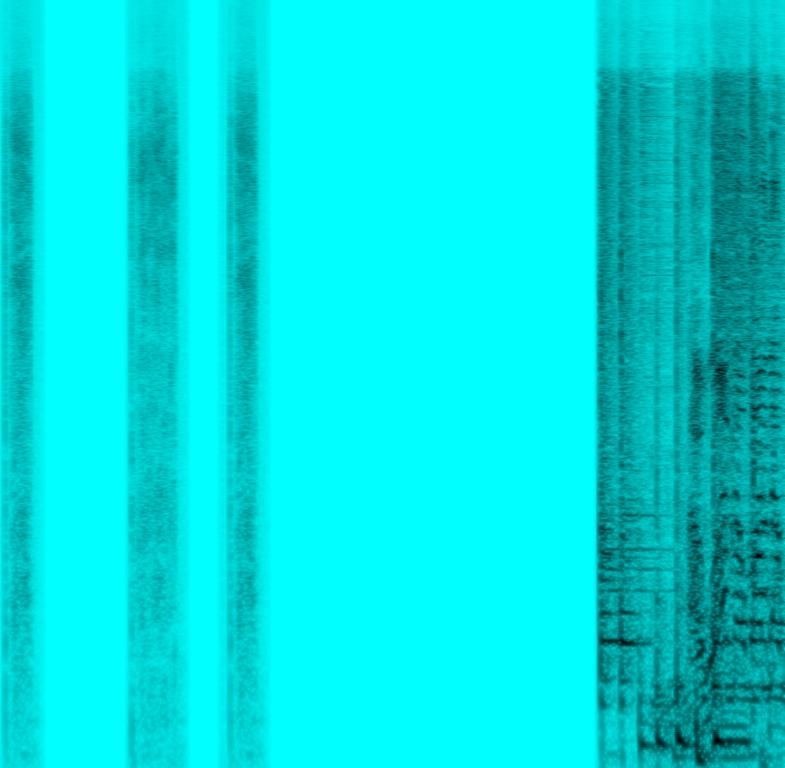
This reggae song features male voices singing the main melody in harmony. The clip starts off with the sound of a chalk writing on a board. This is followed by a percussion roll. The voices start singing the main melody. This is accompanied by percussion playing a reggae beat. The bass plays a reggae style bassline. The keyboard plays staccato chords in a reggae rhythm. The mood of this song is happy. This song can be played in a birthday scene in a movie when a family is on a holiday on an island.